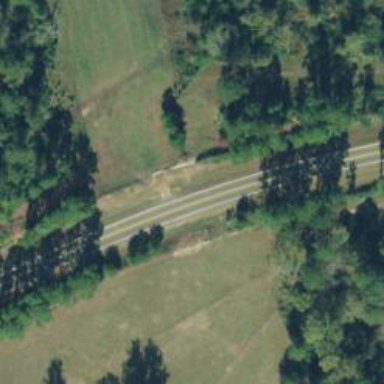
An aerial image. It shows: Secondary road.